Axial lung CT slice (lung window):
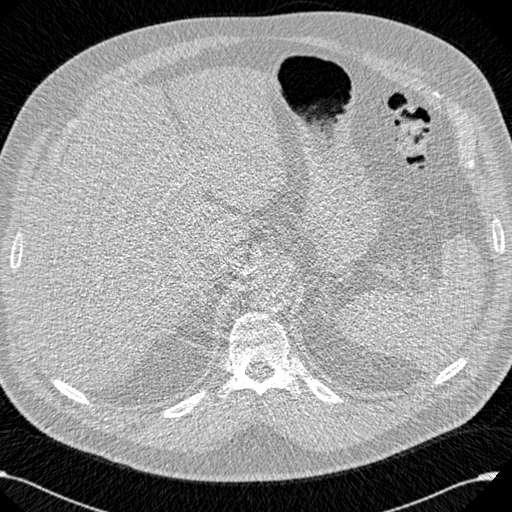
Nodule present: no